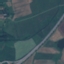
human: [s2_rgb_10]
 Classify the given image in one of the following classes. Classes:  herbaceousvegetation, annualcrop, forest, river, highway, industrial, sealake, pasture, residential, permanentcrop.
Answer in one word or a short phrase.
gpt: Highway